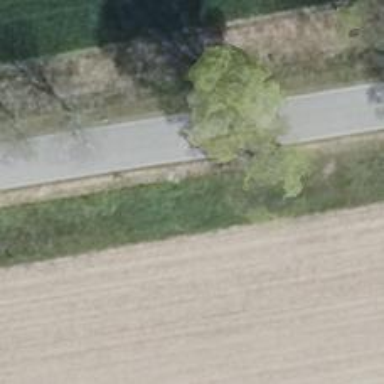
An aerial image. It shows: Deciduous broadleaved tree.